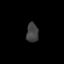
Tissue: prostate
Cell type: Myeloid cells
Senescence score: 0.7585
Nuclear area (px): 225
Mean DAPI intensity: 65.791